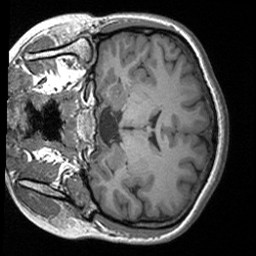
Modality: T1w
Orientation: coronal
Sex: female
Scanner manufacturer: siemens
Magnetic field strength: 3 T
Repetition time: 1.9 s
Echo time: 0.00252 s